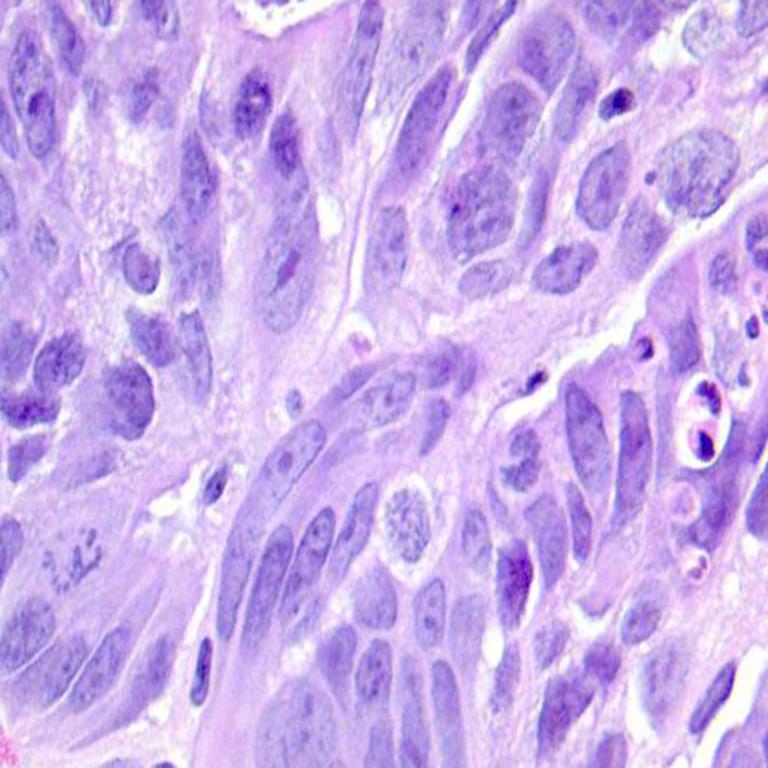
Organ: colon
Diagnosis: adenocarcinomas